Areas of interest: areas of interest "Bowen Road Tennis Court"
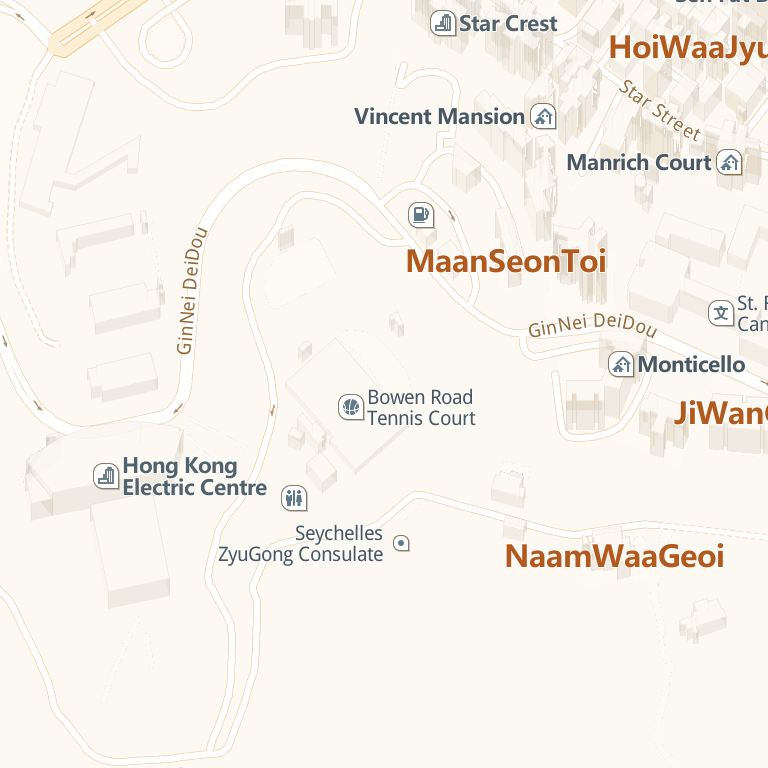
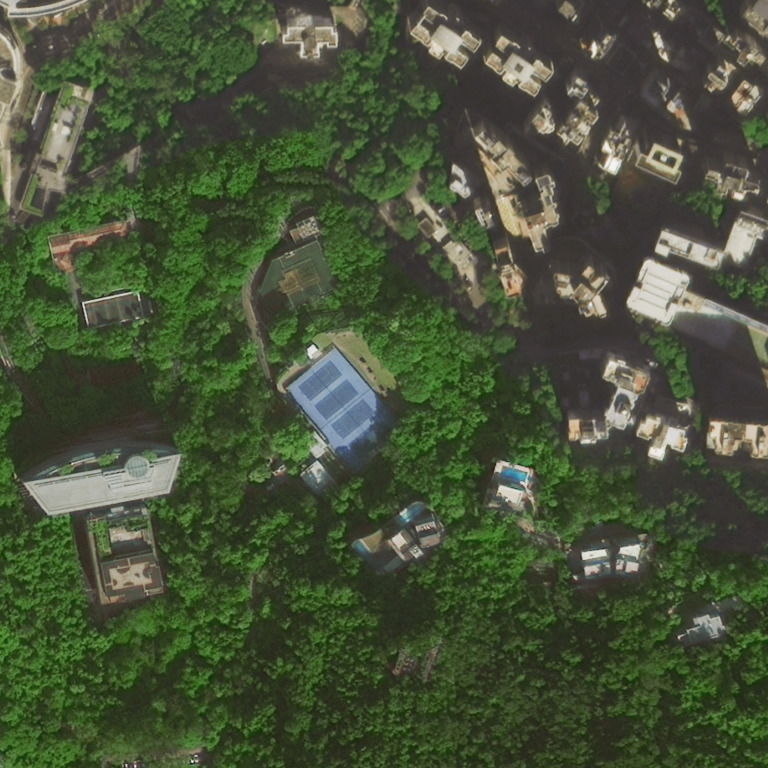